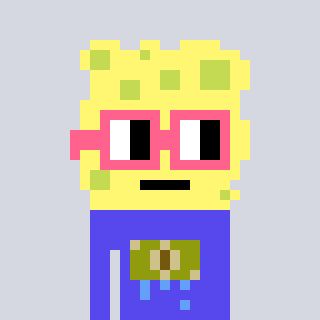
a pixel art character with square pink glasses, a sponge-shaped head and a computerblue-colored body on a cool background